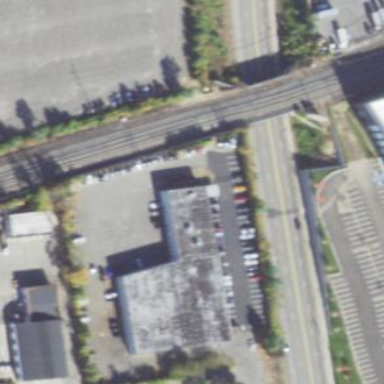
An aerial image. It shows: Car repair shop located in building.